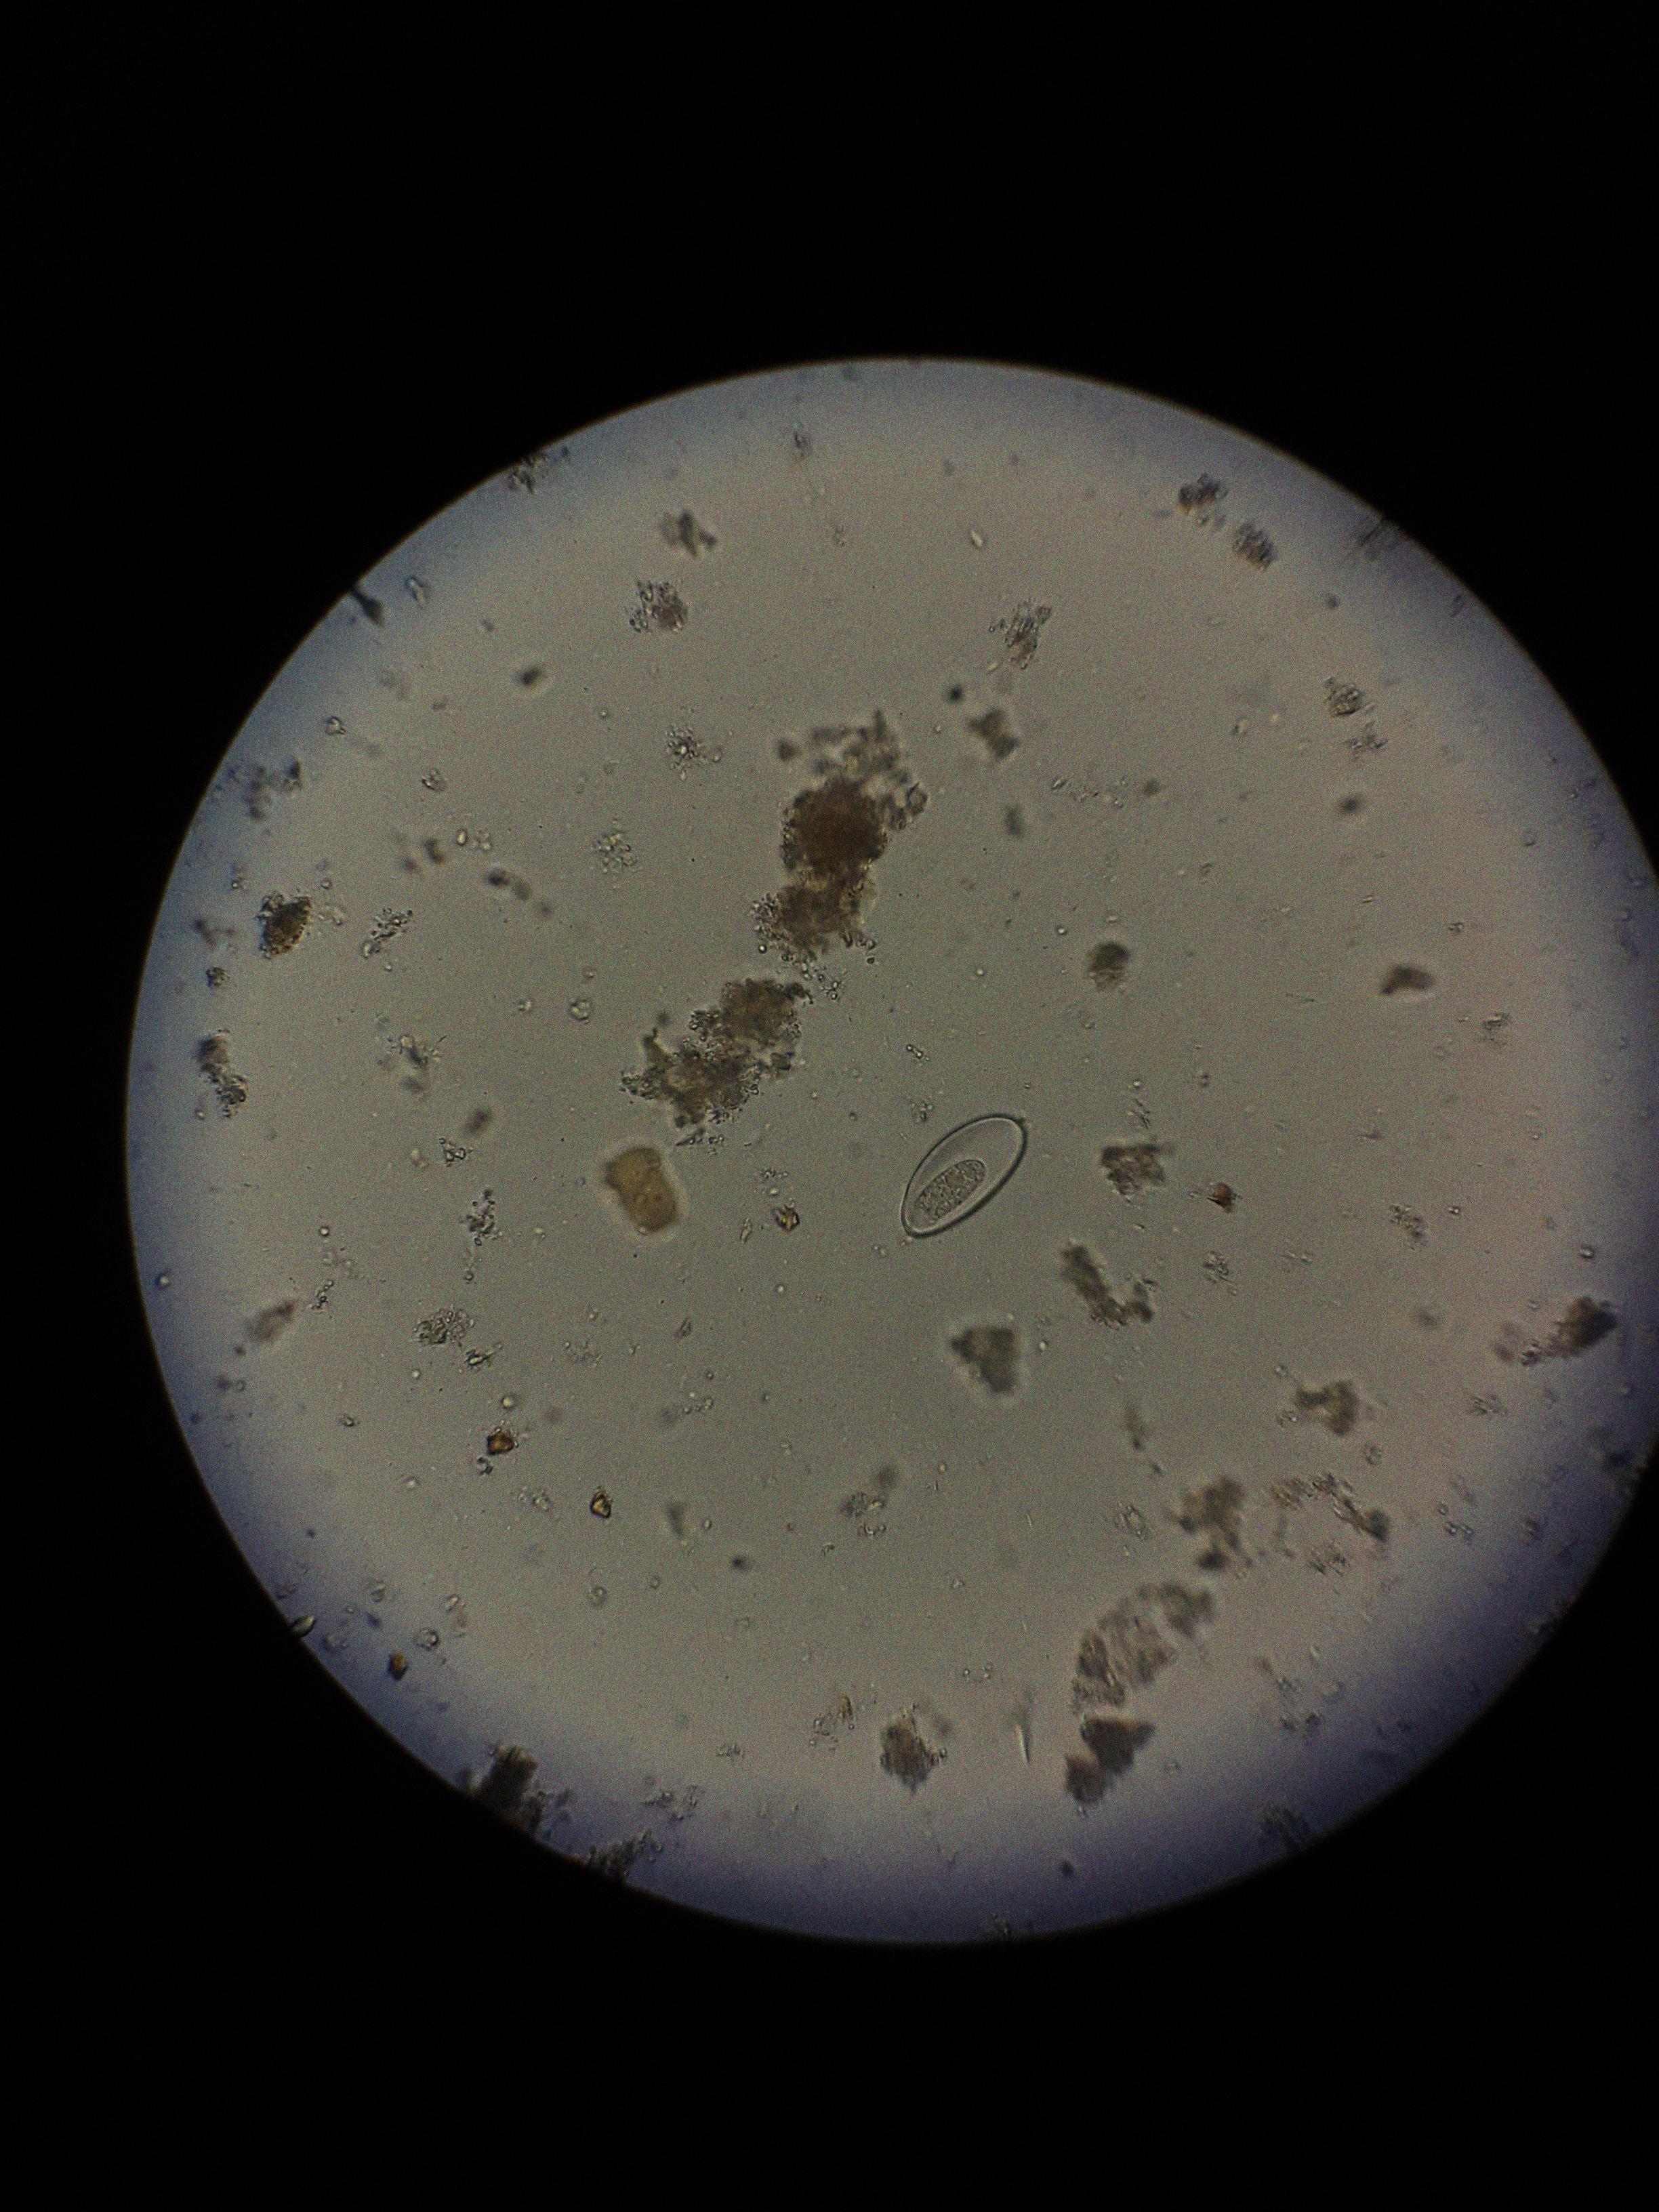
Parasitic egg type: Enterobius vermicularis